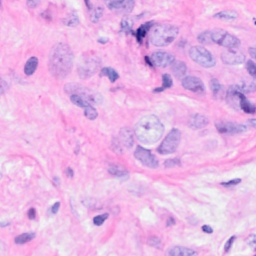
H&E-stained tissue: Breast